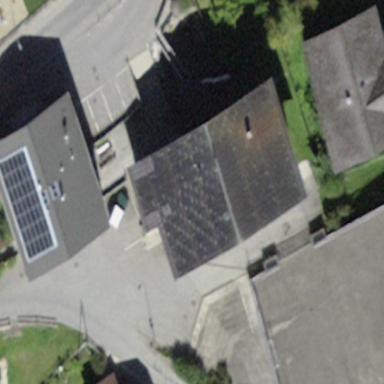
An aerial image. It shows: School building.